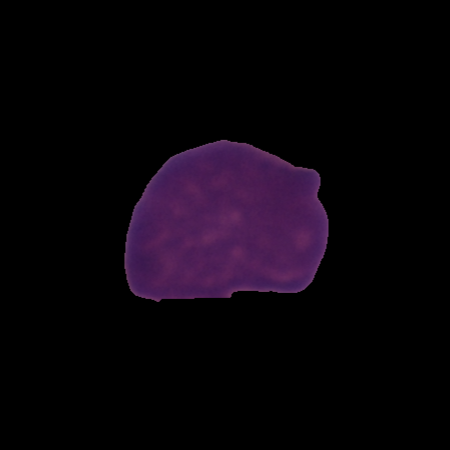
Label: healthy